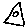
Label: triangle